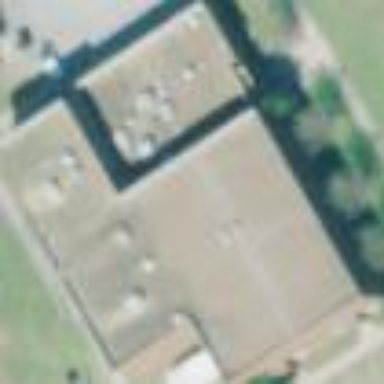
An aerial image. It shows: Fitness center building.